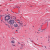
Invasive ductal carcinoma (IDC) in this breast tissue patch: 0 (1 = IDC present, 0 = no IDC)